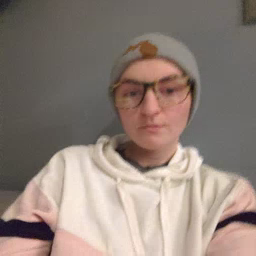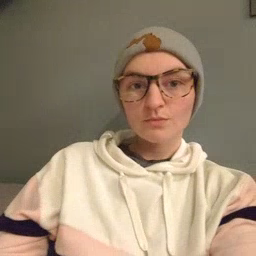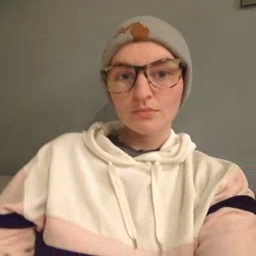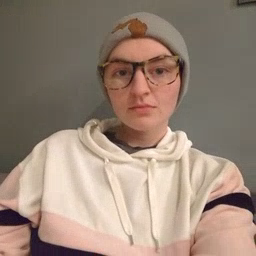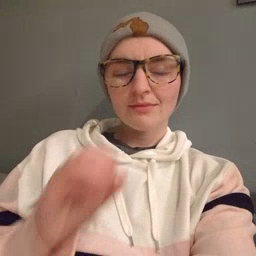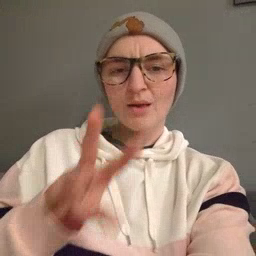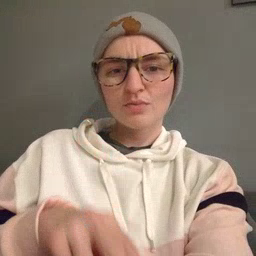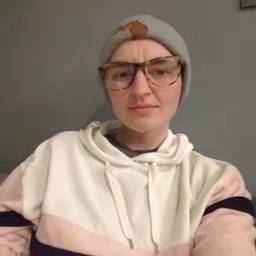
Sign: owie